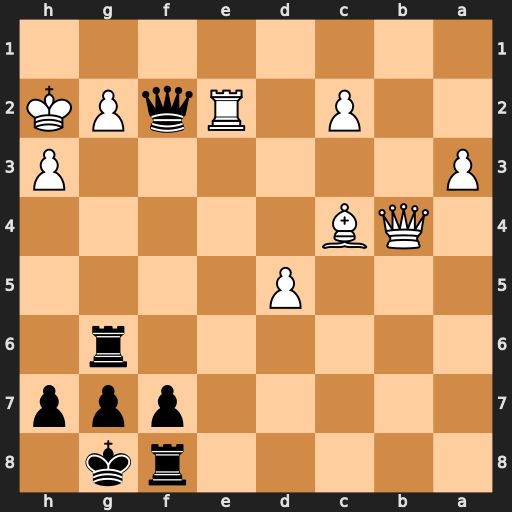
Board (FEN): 5rk1/5ppp/6r1/3P4/1QB5/P6P/2P1RqPK/8
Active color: b
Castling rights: -
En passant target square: -
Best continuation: Rxg2+ Kh1 Rg1#